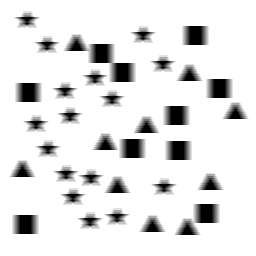
Squares: 10
Triangles: 10
Stars: 16
Total shapes: 36